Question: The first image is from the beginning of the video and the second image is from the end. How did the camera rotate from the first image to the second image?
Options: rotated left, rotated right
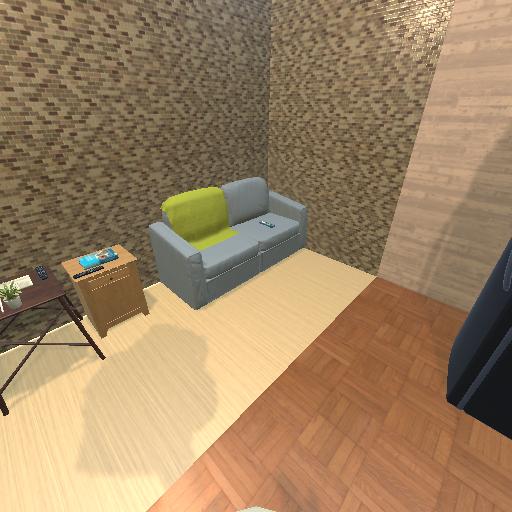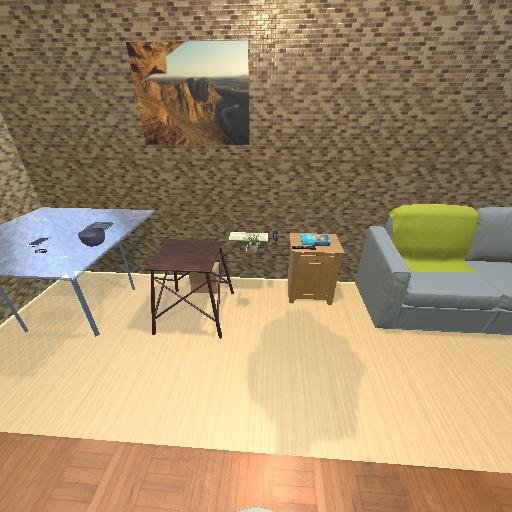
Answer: rotated left